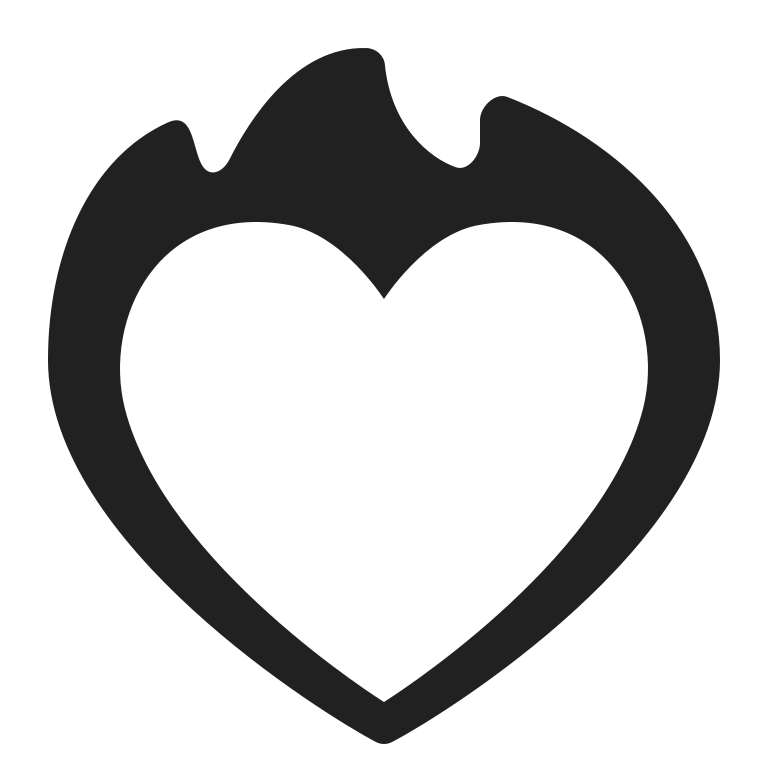
heart on fire high contrast